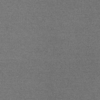
Label: dusty